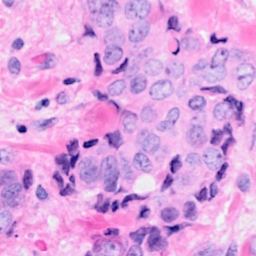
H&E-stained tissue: Breast